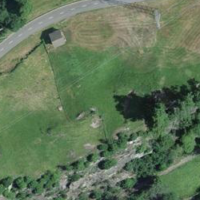
EUNIS habitat code: 24
Species observed at this site:
Cornus sanguinea